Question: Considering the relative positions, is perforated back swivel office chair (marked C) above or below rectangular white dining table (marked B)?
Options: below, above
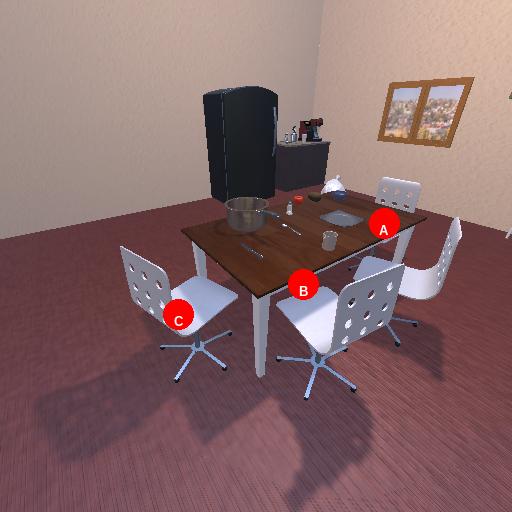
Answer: below